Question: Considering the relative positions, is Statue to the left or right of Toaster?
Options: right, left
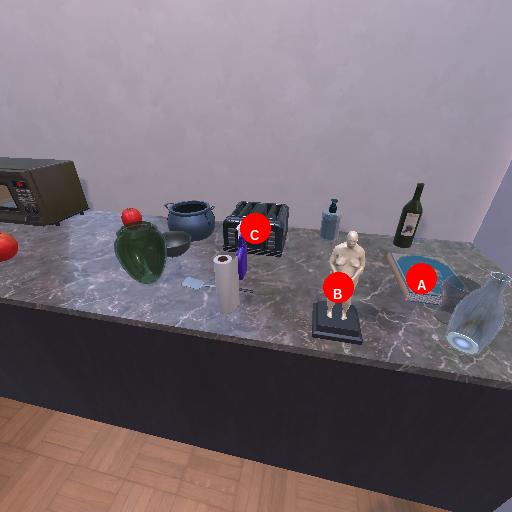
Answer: right